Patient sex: M
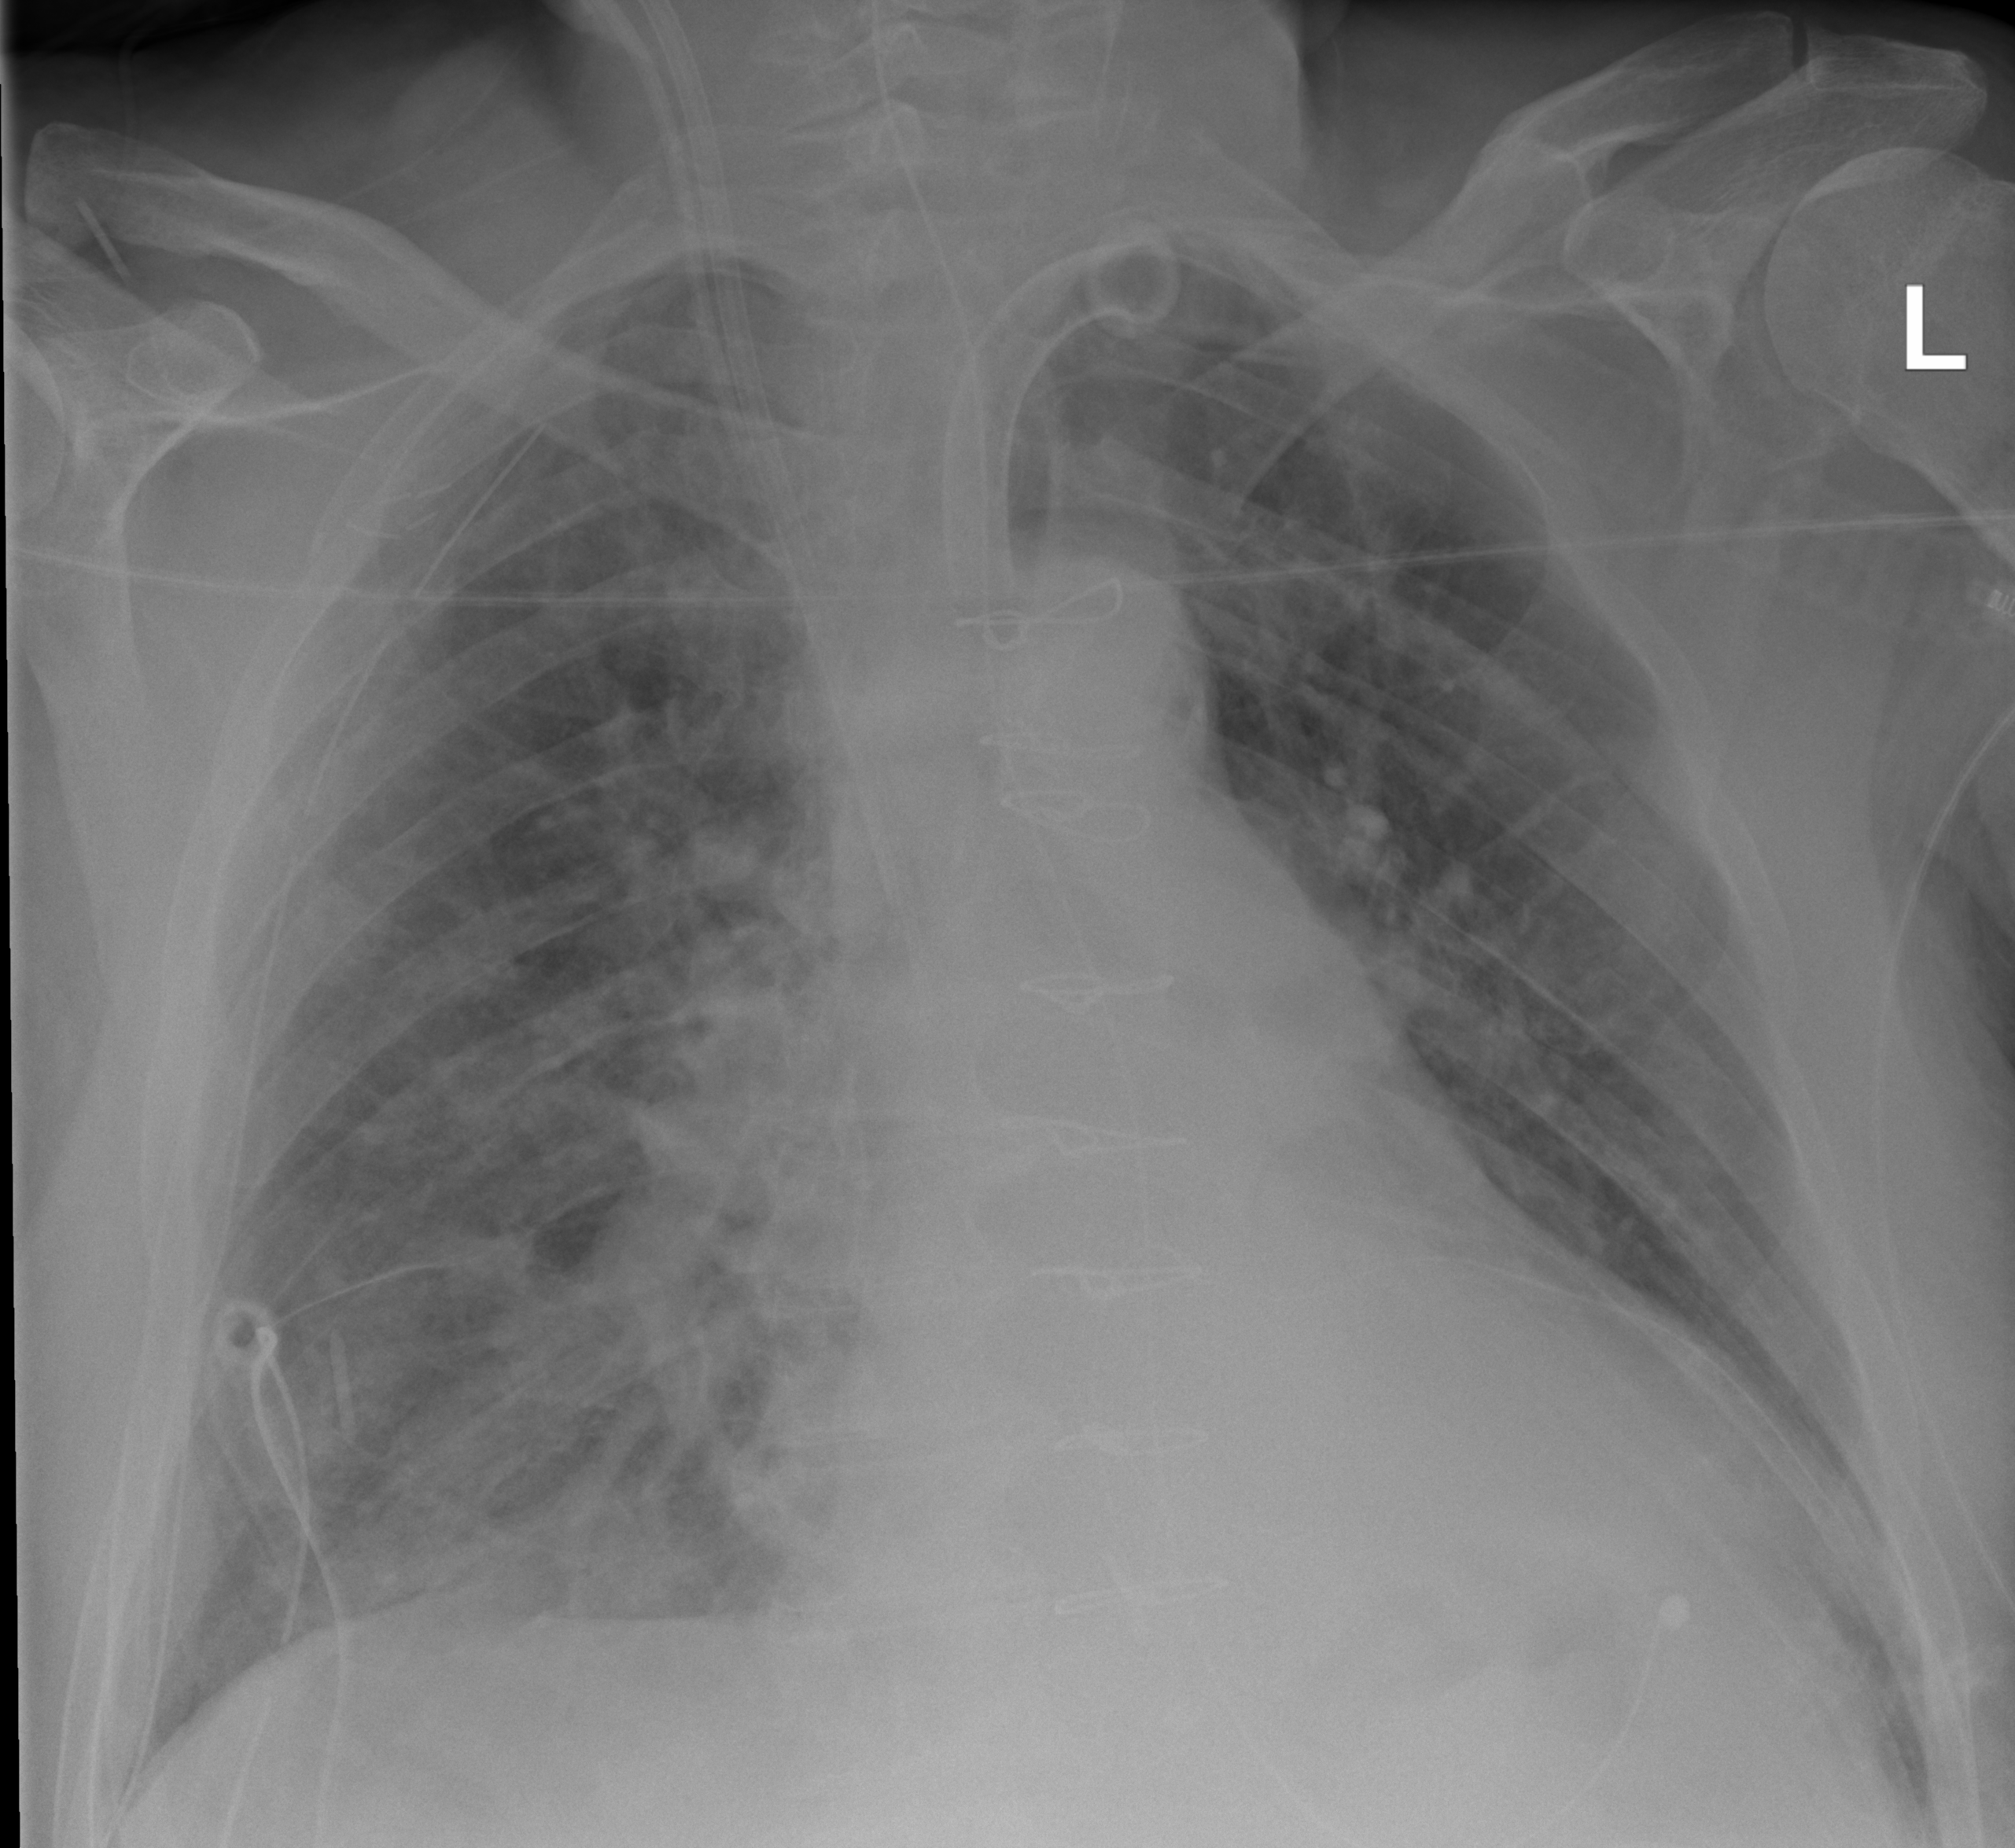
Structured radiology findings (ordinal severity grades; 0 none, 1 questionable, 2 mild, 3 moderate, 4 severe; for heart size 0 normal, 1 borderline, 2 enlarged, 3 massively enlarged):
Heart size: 2
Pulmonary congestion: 1
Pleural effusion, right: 2
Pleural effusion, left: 2
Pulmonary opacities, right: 2
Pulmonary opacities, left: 0
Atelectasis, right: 3
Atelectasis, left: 2